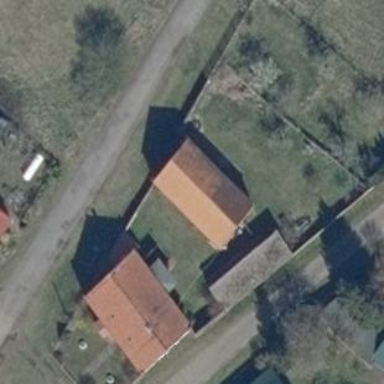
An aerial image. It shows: Simple and straightforward house.